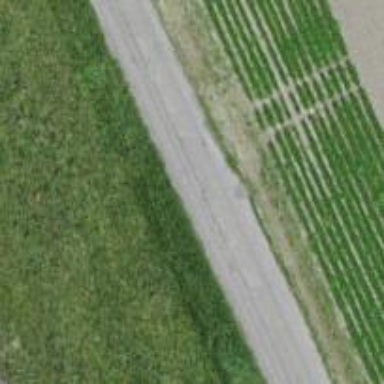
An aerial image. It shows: Well-maintained track road of grade 1.